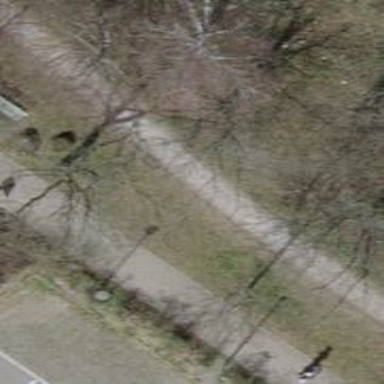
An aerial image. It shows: Dirt bridleway.